Field crop: tomato
Growth stage: 1
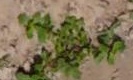
Species: portulaca